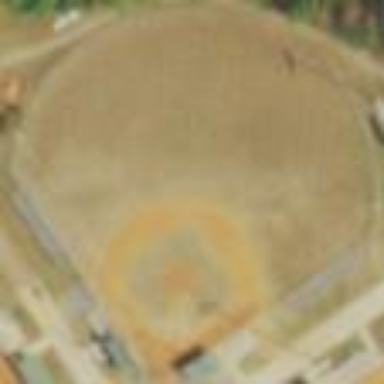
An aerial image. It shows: Baseball pitch for leisure land activities.